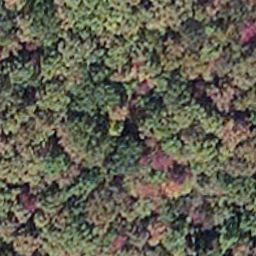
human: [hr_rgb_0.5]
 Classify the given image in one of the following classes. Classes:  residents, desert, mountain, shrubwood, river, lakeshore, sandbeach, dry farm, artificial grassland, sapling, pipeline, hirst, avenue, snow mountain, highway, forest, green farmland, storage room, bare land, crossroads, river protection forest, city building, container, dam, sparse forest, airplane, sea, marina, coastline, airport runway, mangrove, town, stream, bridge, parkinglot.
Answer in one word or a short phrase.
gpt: mangrove